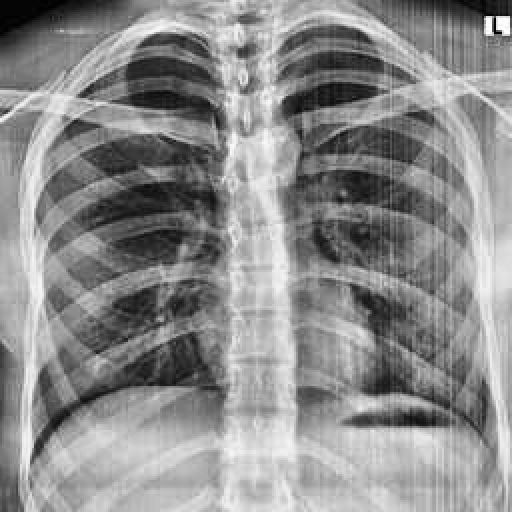
Finding: NORMAL